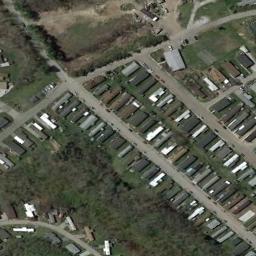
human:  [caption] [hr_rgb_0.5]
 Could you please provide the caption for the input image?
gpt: The mobile home park has lots of neatly arranged mobile homes and a grove of trees and some roads go through the mobile home park .

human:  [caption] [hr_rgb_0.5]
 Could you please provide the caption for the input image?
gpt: The mobile home park is on the grass next to some trees and road .

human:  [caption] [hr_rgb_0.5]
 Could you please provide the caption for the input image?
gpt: There are many buildings in the mobile home park .

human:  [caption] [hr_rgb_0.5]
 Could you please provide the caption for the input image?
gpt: Behind the mobile homes park is a wood .

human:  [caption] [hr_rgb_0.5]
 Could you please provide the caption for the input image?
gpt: There are many buildings and brown trees in the mobile home park .